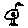
Label: bird